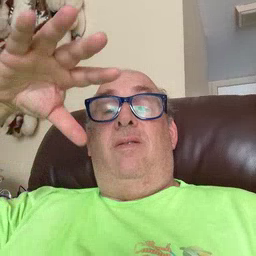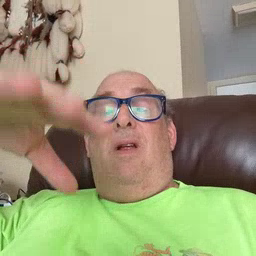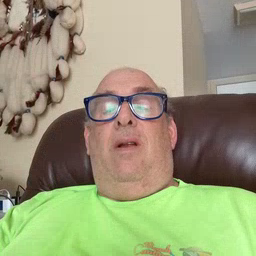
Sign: sun